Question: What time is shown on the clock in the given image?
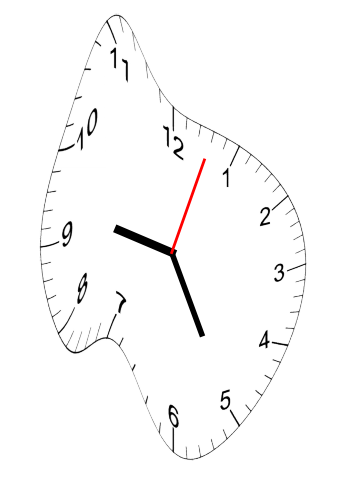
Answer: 09:25:03